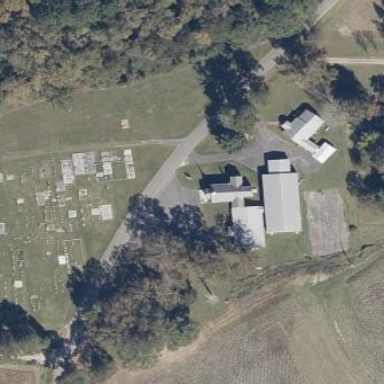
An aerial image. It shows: Cemetery.